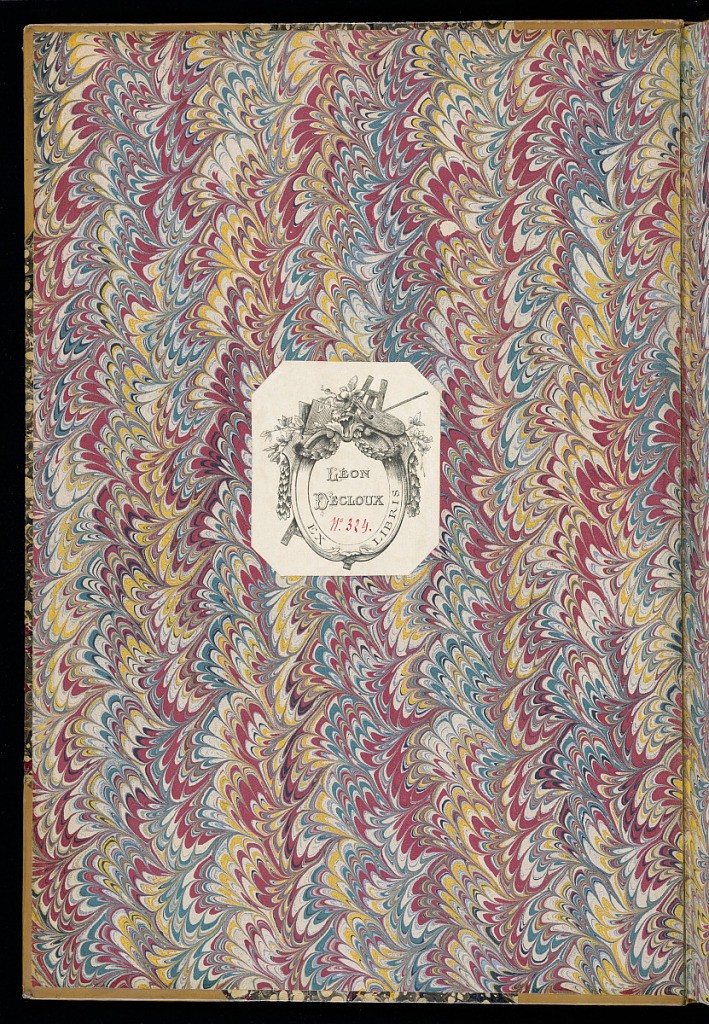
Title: Album of Ecclesiastical Metalwork Designs
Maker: Thomas Germain, French, 1673 – 1748
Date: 1748
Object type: Album
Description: Album of designs for ecclesiastical metalwork, including candelabra, sanctuary lamps, balustrades, and architectural details featuring rococo motifs and putti (children). The title page is a copy in reverse of a cartouche (plate 4.A) designed by Peyrotte and engraved and published by Huquier from Nouveaux Cartouches Chinois (1921-6-522-4). The designer Germain lettered on the title page could possibly be Thomas Germain but an attribution is unsure given the date of the edition and the earlier style of some of the designs, as explained by Peter Fuhring (1992, see bibliography for full reference). Other published references to the series list varying numbers of plates. It is possible that this album combines plates from different series of ornament prints.